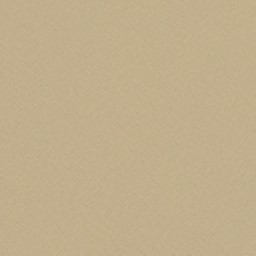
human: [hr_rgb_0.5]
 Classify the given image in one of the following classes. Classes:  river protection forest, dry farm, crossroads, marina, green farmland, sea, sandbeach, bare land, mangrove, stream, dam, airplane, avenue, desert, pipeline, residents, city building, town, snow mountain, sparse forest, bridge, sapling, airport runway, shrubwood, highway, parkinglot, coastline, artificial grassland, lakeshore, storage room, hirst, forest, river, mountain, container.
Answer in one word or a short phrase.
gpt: desert